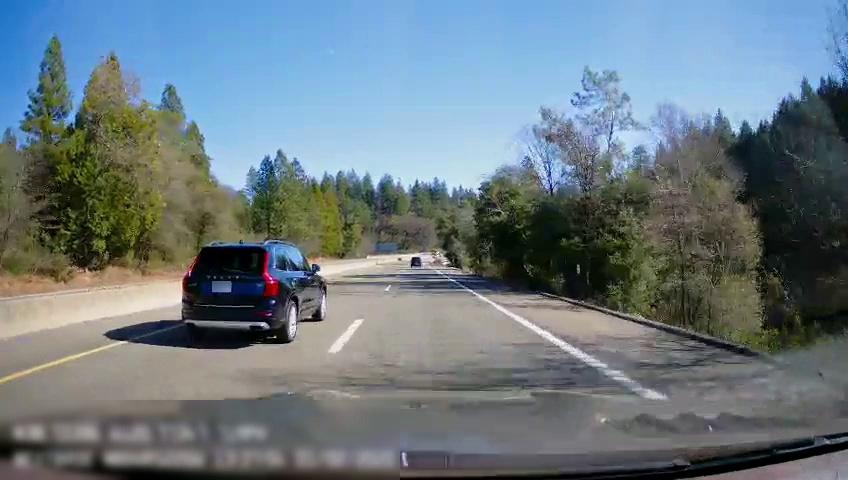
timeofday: Day
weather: Sunny
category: Drivable Space
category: Vehicles | SUV
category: Vehicles | Car
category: Lanes | Current Lane
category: Lanes | Current Lane
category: Lanes | Alternate Lane